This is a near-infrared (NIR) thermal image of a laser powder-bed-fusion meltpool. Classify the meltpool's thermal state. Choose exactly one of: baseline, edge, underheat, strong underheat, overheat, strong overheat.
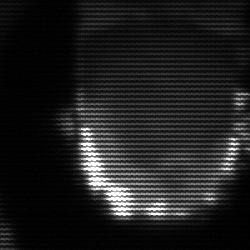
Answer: baseline